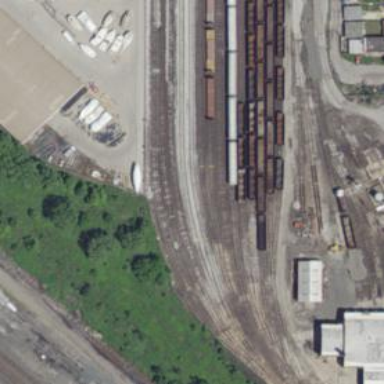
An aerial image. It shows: Railway yard used for servicing trains.